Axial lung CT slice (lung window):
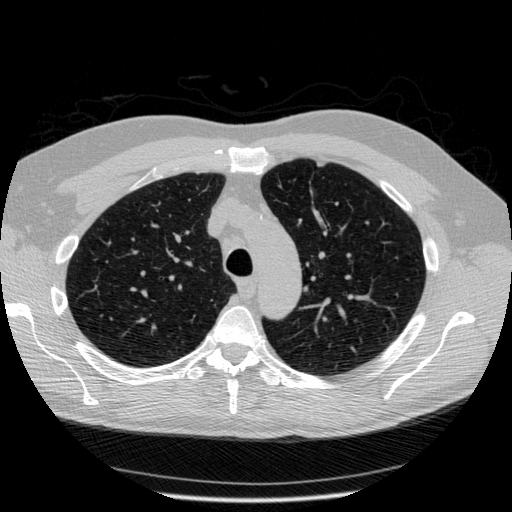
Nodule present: no